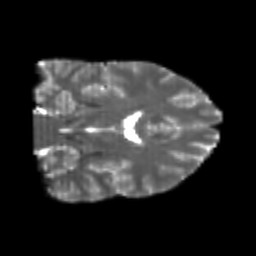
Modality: T2w
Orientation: coronal
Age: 23
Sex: male
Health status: healthy
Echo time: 0.074 s